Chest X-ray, AP view. Patient: 68 years old, sex F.
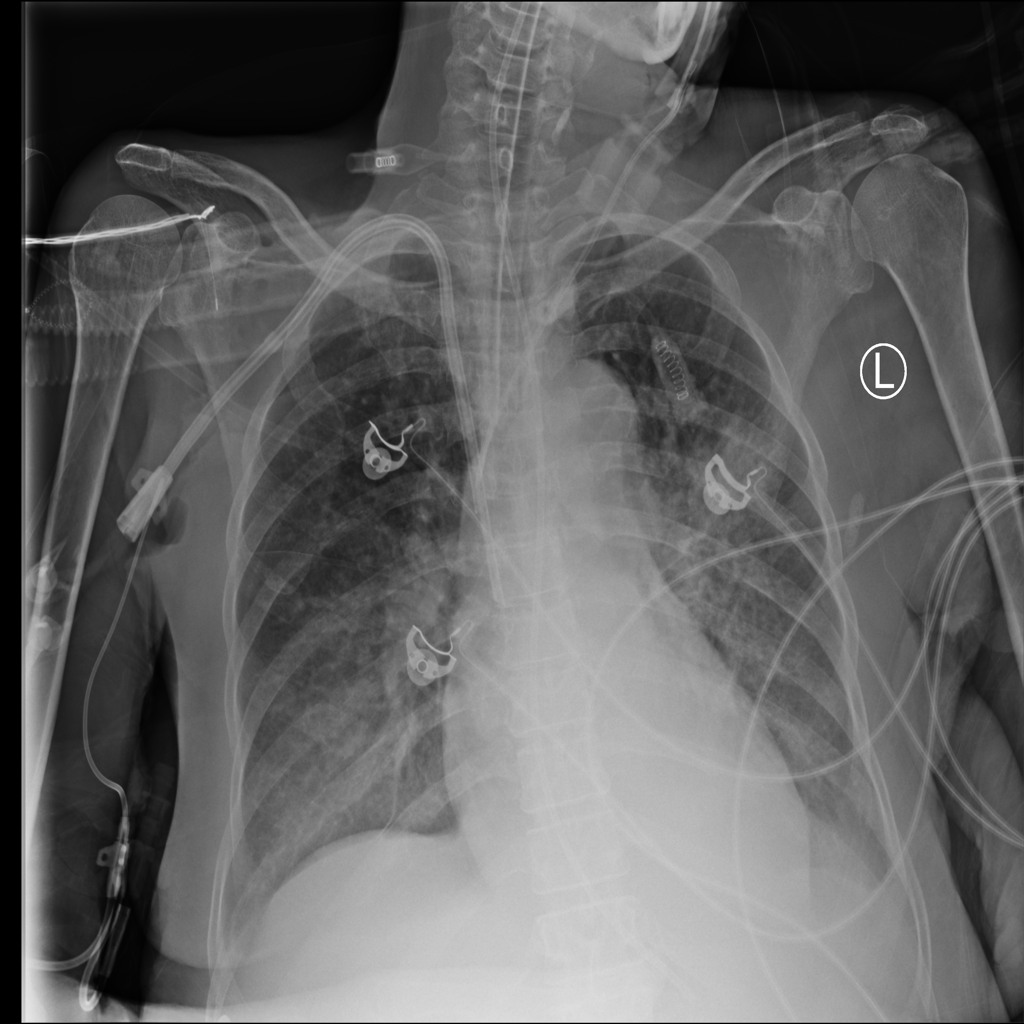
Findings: Atelectasis, Consolidation, Infiltration